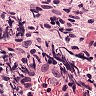
Metastatic tissue present: no